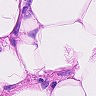
Metastatic tissue present: yes